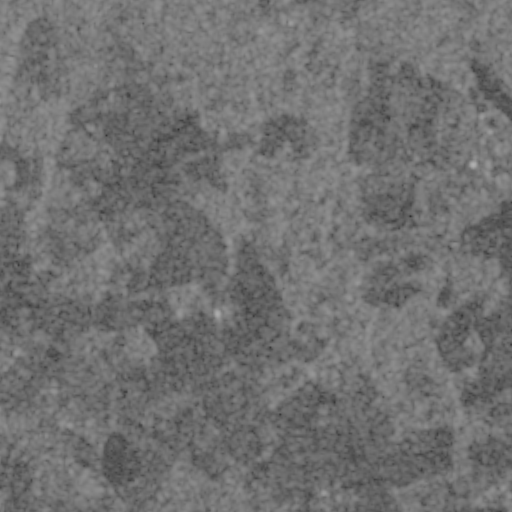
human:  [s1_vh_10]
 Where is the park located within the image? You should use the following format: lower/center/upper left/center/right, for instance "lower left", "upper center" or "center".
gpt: The park is located in the upper right of the image.
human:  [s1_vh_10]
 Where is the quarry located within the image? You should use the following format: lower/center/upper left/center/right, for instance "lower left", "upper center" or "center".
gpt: The quarry is located in the center right of the image.
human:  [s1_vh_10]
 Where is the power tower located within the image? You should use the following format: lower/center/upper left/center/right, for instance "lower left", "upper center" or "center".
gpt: There is no power tower in the image.

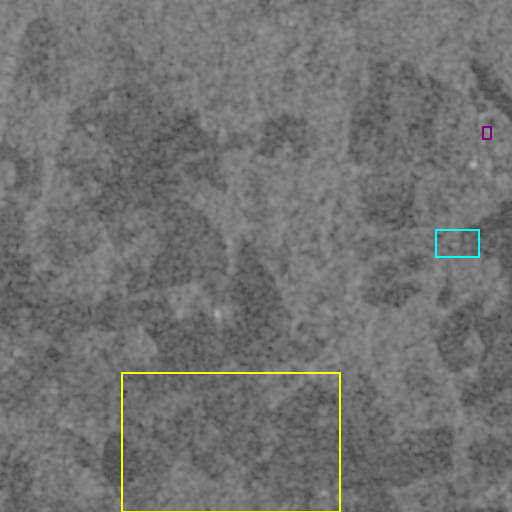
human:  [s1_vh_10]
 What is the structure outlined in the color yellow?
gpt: The structure outlined in yellow is a crop field.
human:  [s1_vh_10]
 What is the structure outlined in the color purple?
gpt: The structure outlined in purple is a park.
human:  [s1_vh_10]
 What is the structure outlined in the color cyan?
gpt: The structure outlined in cyan is a quarry.
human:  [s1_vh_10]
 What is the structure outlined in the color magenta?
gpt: There is no magenta outline.